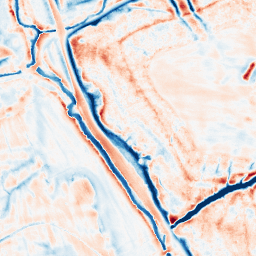
Category: edge_preserving
Decomposition family: bilateral
Decomposition parameters: d: 21
sigma_color: 25
sigma_space: 25
Upsampling method: bicubic_3x
Upsampling parameters: scale: 3
Upsampling scale: 3